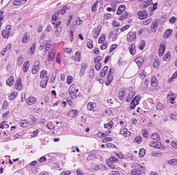
Tumor epithelial tissue: yes
Tumor-associated stroma tissue: no
Normal tissue: no